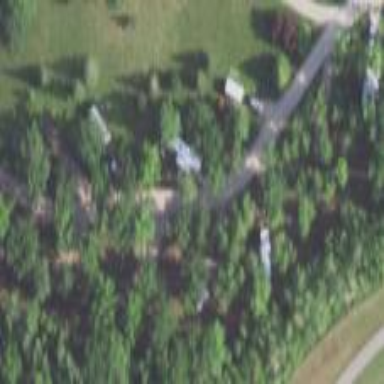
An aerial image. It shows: Caravan site for tourism.